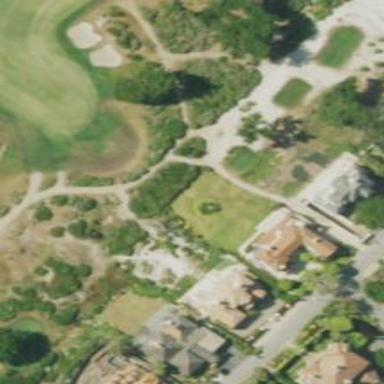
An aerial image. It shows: Service road designated as golf cart path.